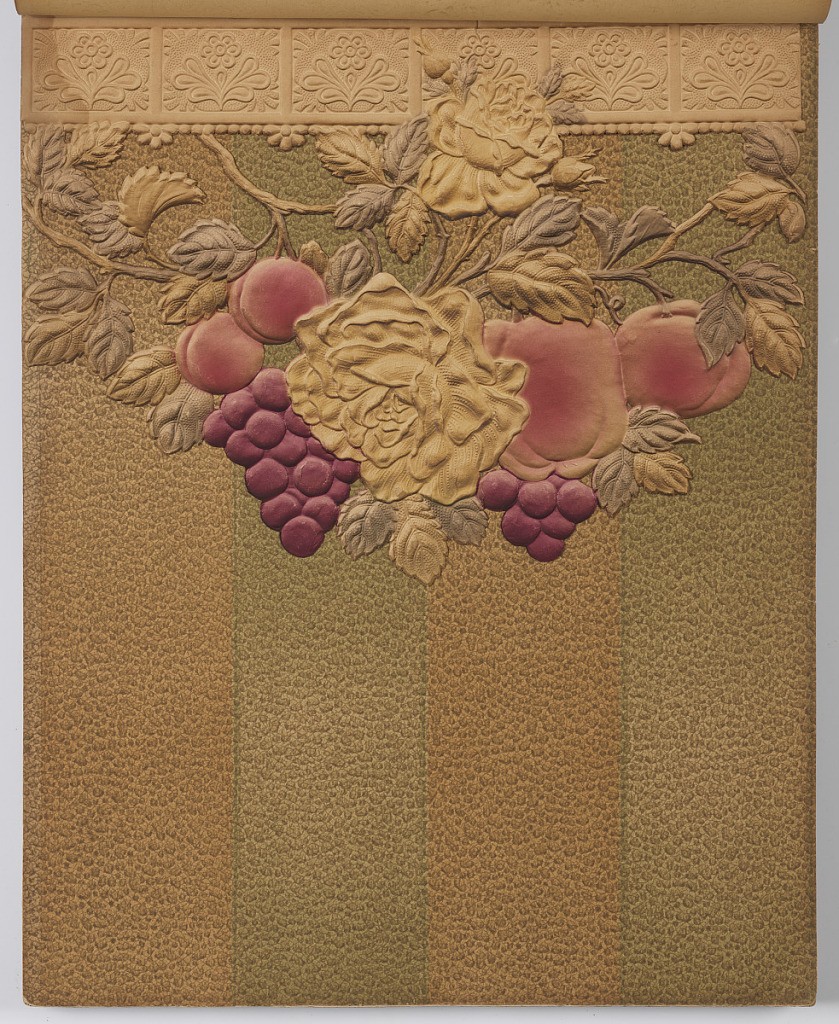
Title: Sample book
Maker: Henry Bosch Company
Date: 1912
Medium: Machine-printed paper, embossed
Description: A selection of designs, each with multiple colorways, including landscape friezes, embossed die-cut borders, some printed on ingrain and oatmeal papers.